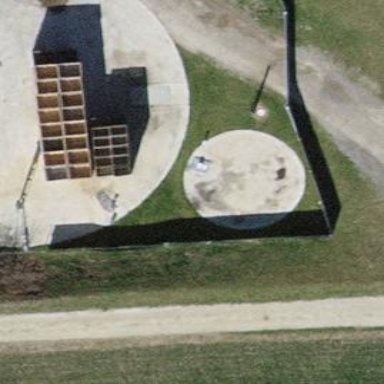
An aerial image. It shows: Storage tank which is digester.